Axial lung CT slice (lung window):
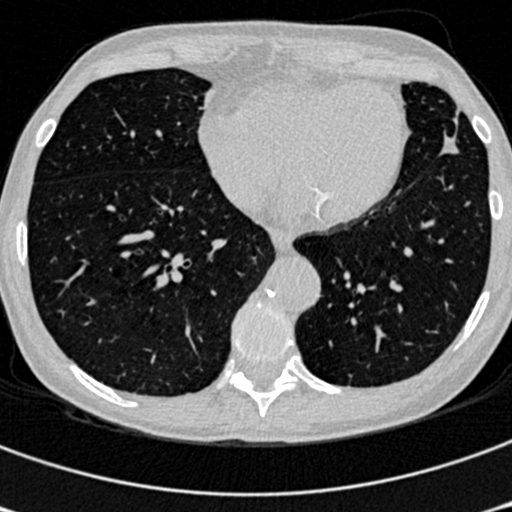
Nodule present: no